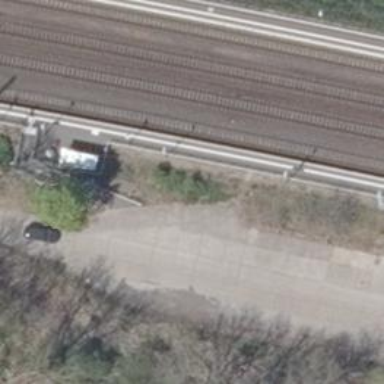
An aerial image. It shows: Public transport stop position along the railway.